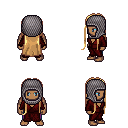
a pixel art fantasy rpg character, male body template, human, dark skin, red robe, magenta pants, light blonde extra-long hairstyle, chain hood, four views (front, back, left, right), 2x2 character sprite sheet, small pixel art, hard edges, no anti-aliasing